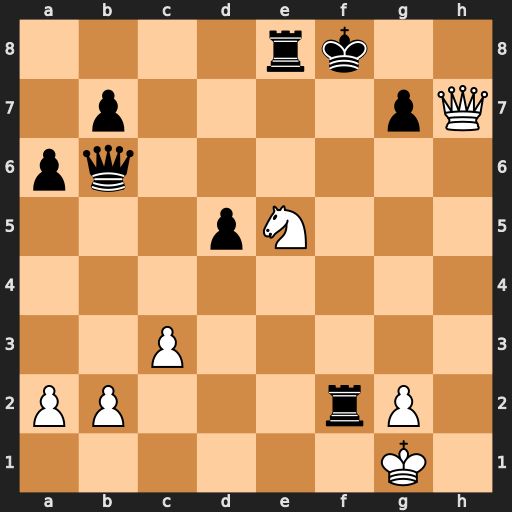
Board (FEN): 4rk2/1p4pQ/pq6/3pN3/8/2P5/PP3rP1/6K1
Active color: w
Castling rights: -
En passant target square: -
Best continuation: Nd7+ Kf7 Nxb6